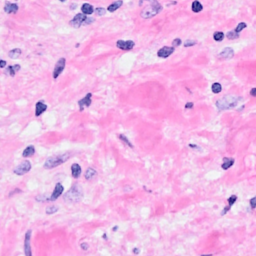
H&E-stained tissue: Breast